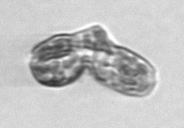
Label: Karenia